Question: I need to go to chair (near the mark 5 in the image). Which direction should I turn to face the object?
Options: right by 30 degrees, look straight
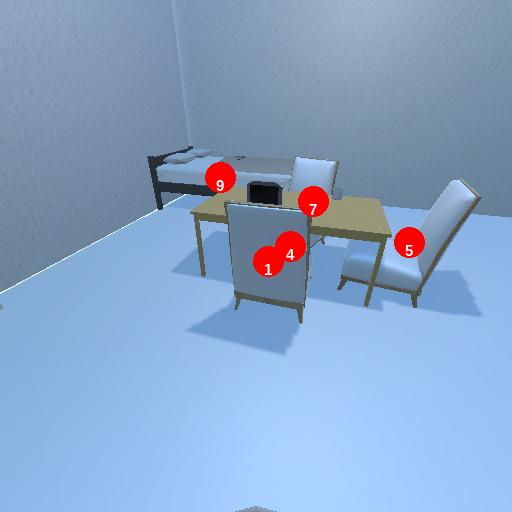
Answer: right by 30 degrees